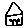
Label: house